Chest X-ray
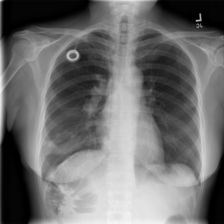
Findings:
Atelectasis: negative
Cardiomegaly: negative
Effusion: negative
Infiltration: negative
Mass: positive
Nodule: negative
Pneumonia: negative
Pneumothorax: negative
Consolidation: negative
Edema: negative
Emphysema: negative
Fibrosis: negative
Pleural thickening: negative
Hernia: negative